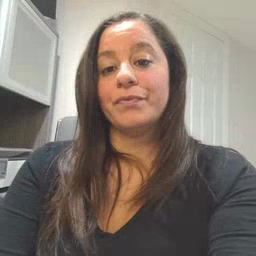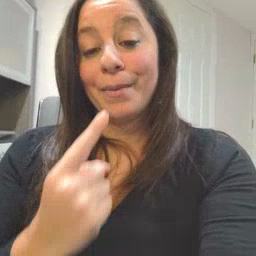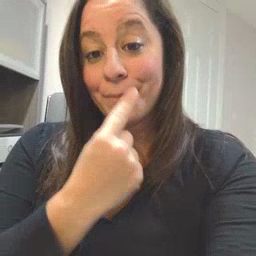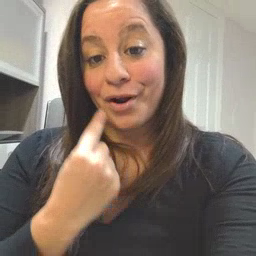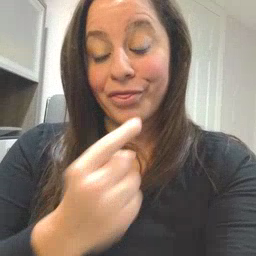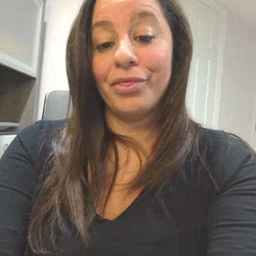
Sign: mouth